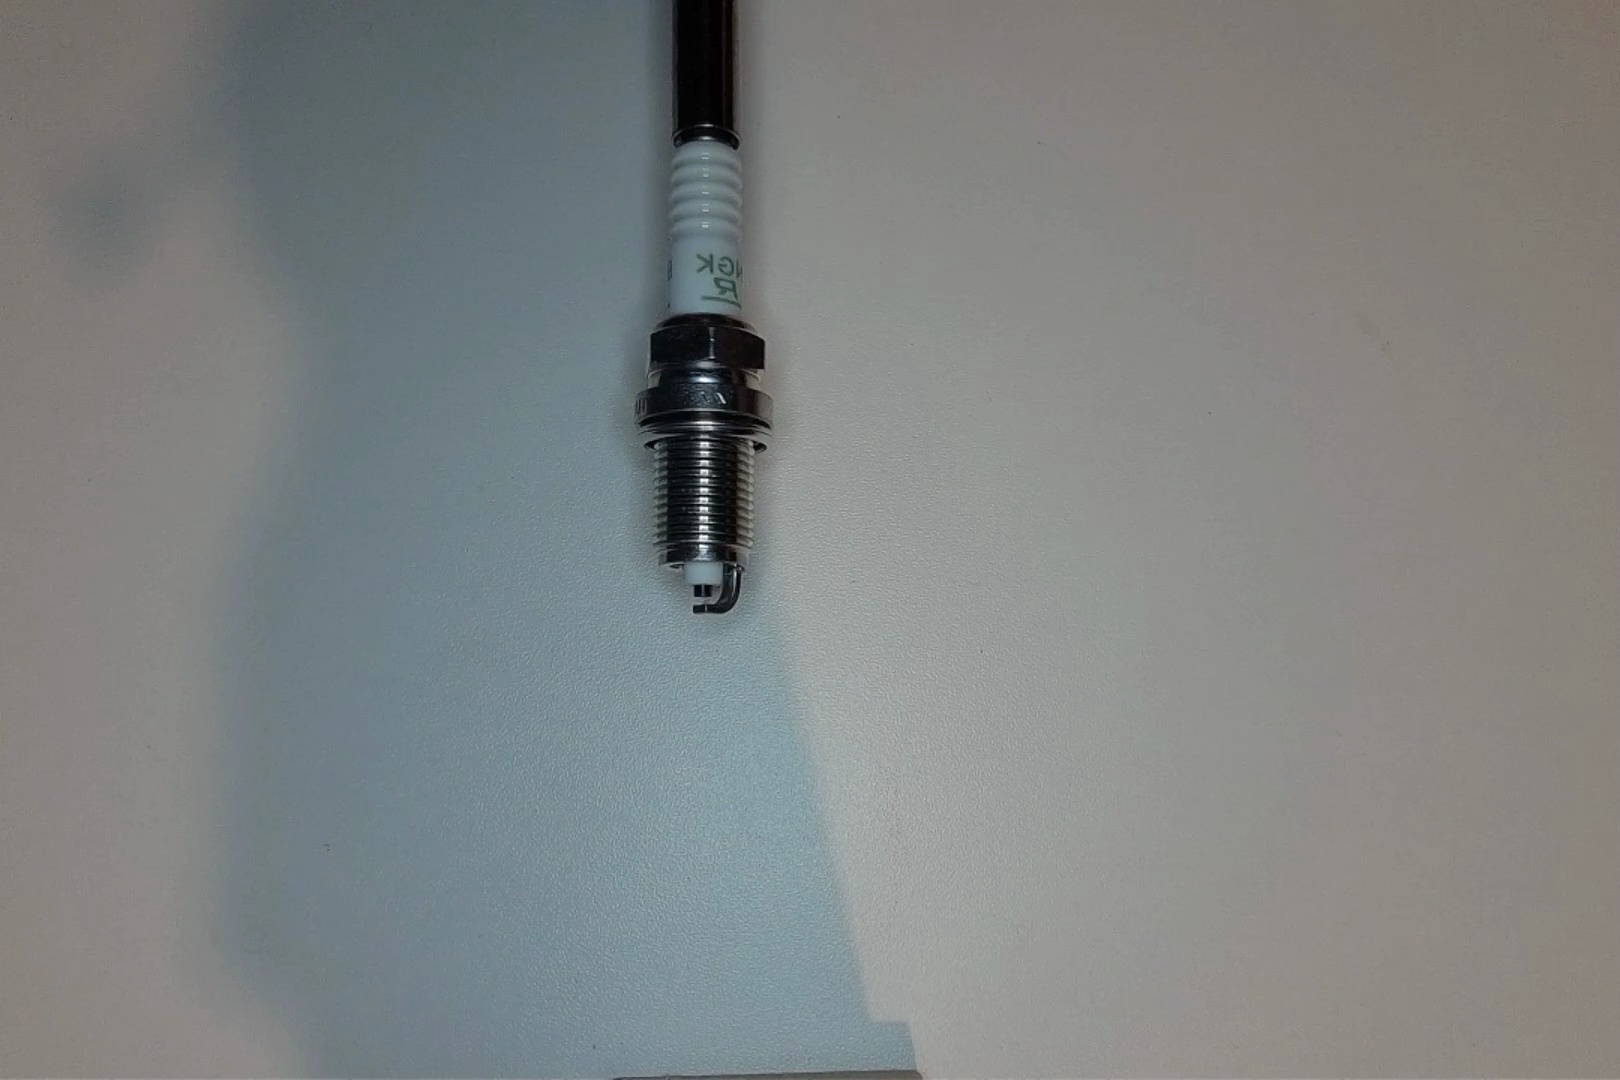
Label: normal